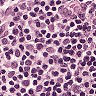
Metastatic tissue present: no